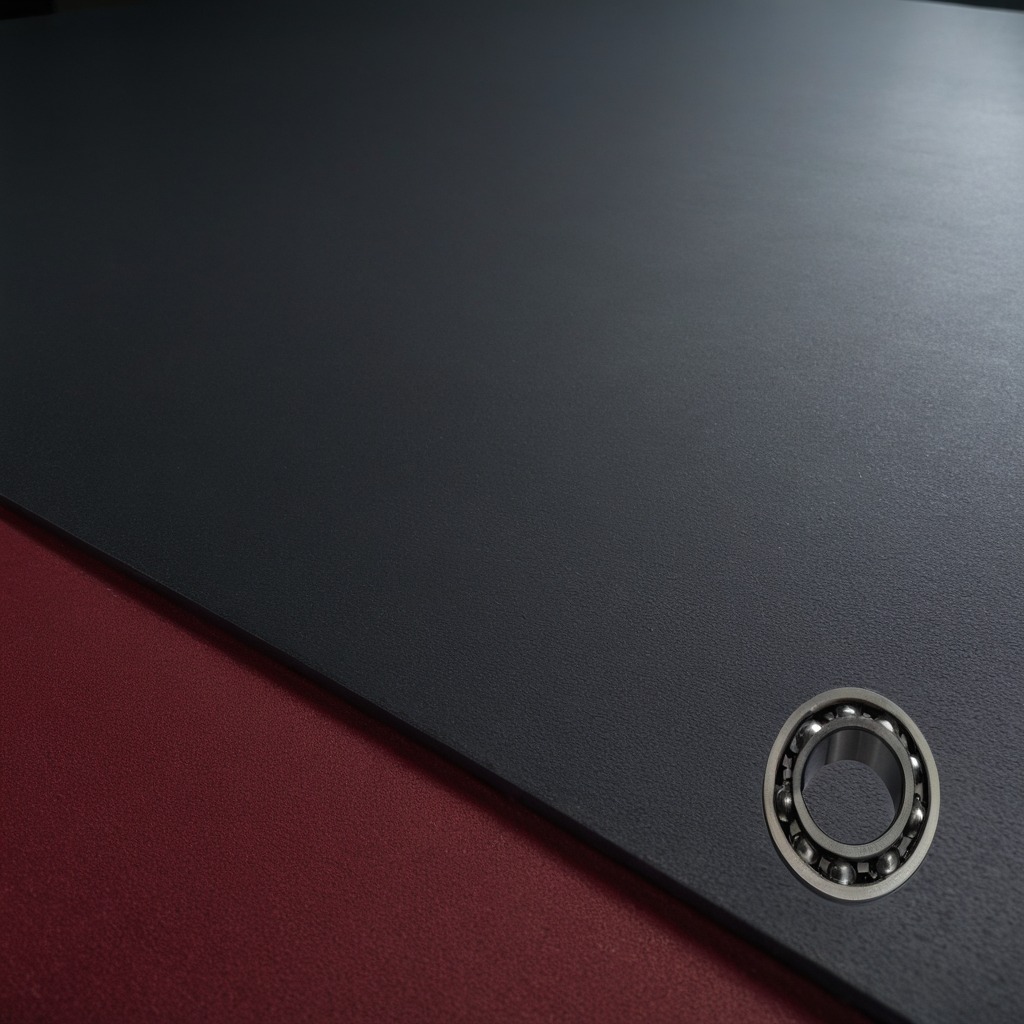
A metal ball bearing is lying on a clean granite tabletop covered with a red rubber mat inside a workshop at night dim ambient light soft shadows worn but beneath the mat